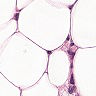
Metastatic tissue present: yes